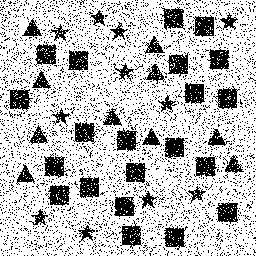
Squares: 21
Triangles: 10
Stars: 11
Total shapes: 42